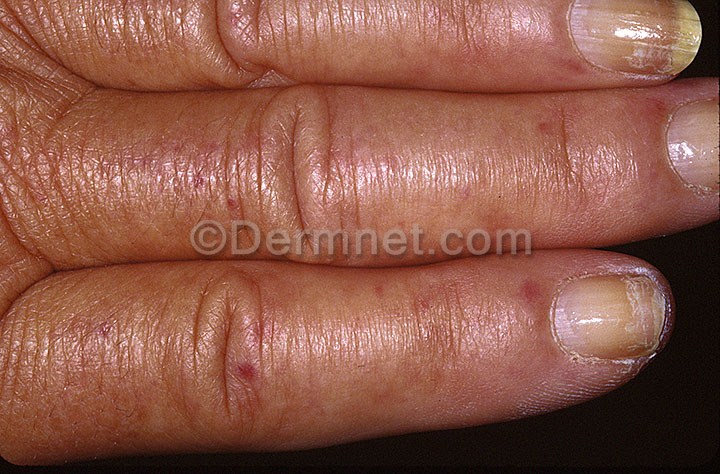
Disease: Lupus and other Connective Tissue diseases